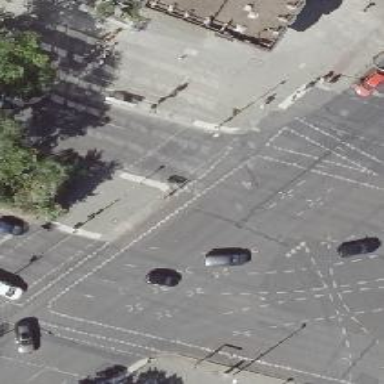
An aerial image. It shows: Crossing with traffic signals.